Question: I am calling a RESTful API and getting the XML response below which I am attempting to parse in Python (apologies in advance for the screenshot - could not get the formatting to work). There are multiple 'entry' nodes.
I have imported the raw XML into an (c)elementree object:
> doc = ET.fromstring(xml_raw)
And then extract all of the 'entry' nodes by:
> doc.findall('{<URL>
How do I find these nodes without writing '{<URL>?
Thanks in advance for any help
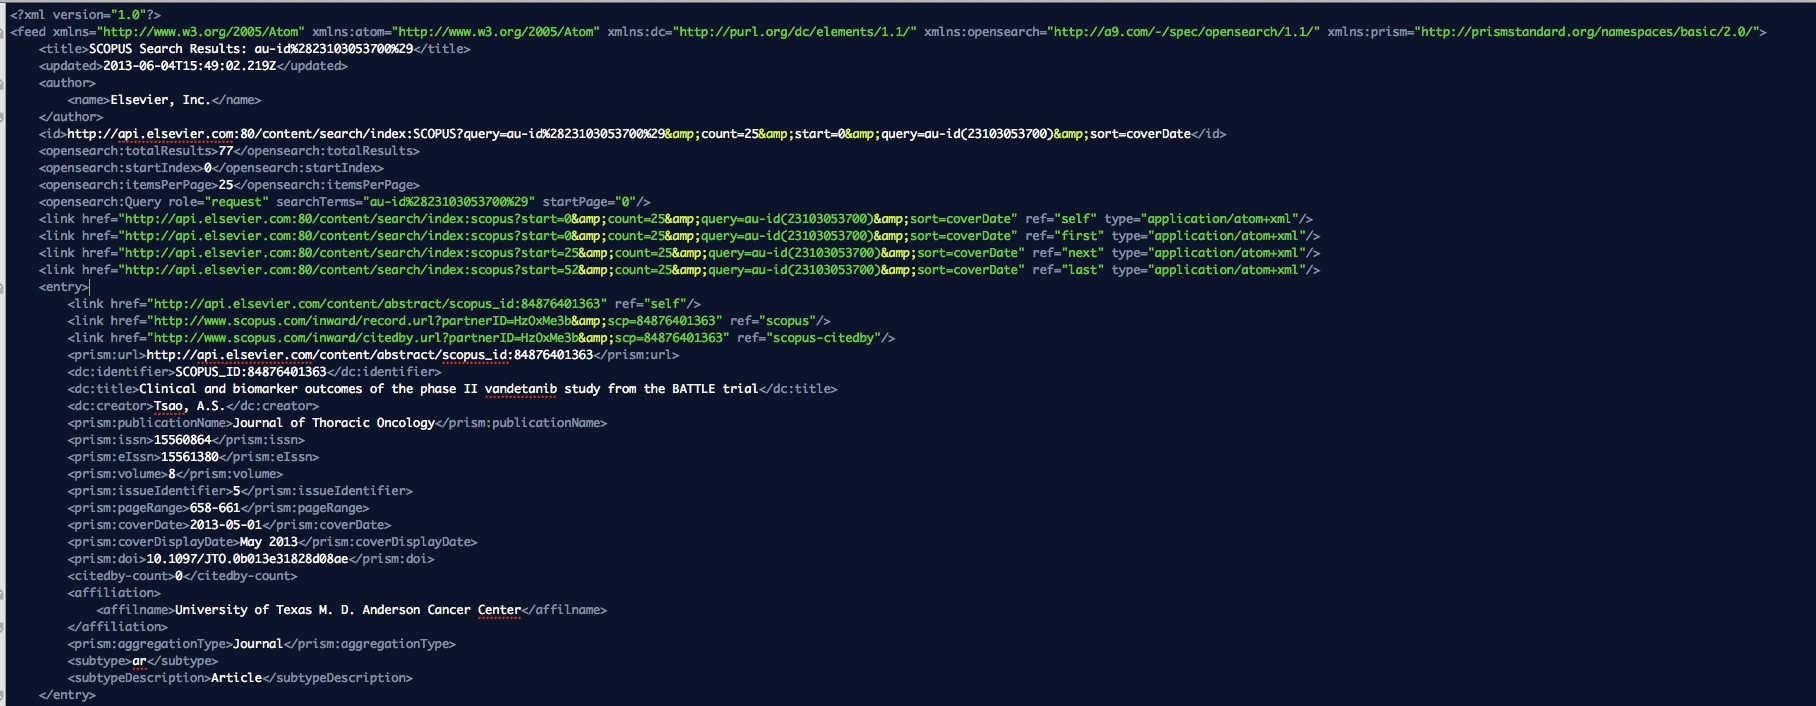
Answer: I don't think You can do this without namespace( at least not with 'ElementTree')
XML Namespaces provide a method to avoid element name conflicts.
One can have two similar tags in different namespaces.
this namespace in 'xmlns' attribute of 'feed' tag